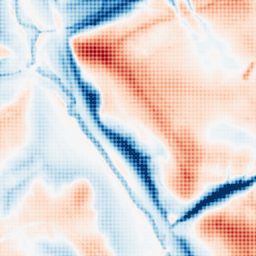
Category: multiscale
Decomposition family: dog_multiscale
Decomposition parameters: sigma_ratio: 2
n_scales: 5
base_sigma: 0.5
Upsampling method: sinc_hamming
Upsampling parameters: scale: 8
kernel_size: 8
Upsampling scale: 8